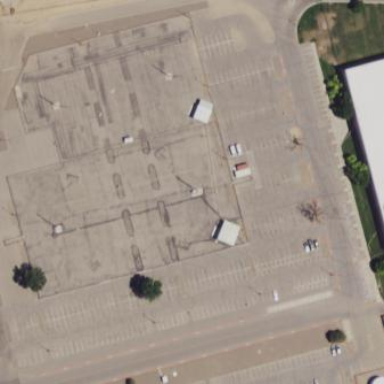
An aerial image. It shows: Parking area.